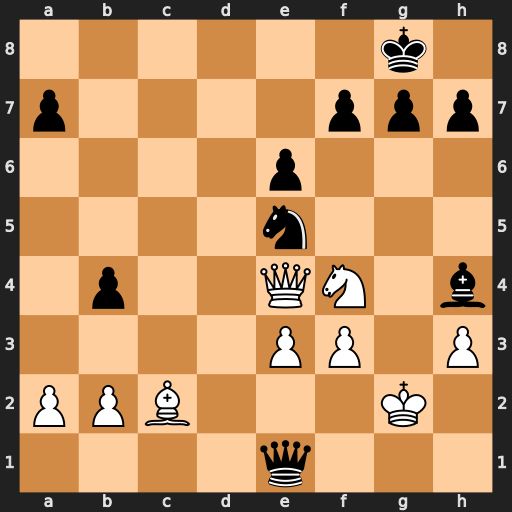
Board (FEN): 6k1/p4ppp/4p3/4n3/1p2QN1b/4PP1P/PPB3K1/4q3
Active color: w
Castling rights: -
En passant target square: -
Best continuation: Qa8+ Bd8 Qxd8#